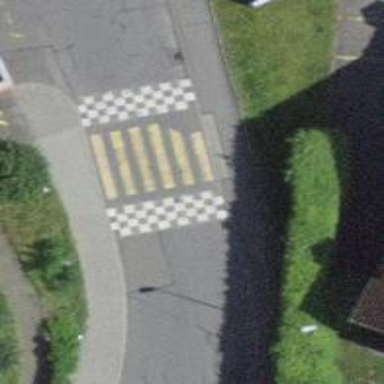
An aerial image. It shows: Kerb serving as barrier.